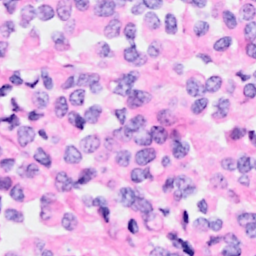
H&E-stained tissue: Breast